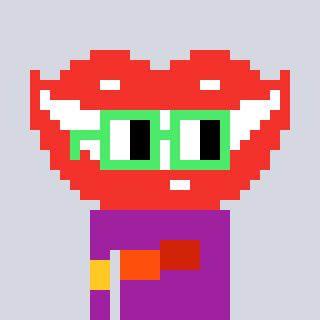
a pixel art character with square light green glasses, a smile-shaped head and a magenta-colored body on a cool background